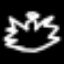
Label: angel